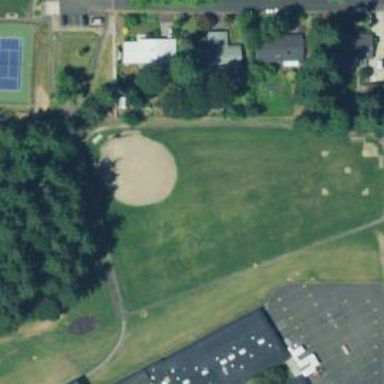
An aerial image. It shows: Baseball pitch for leisure land.